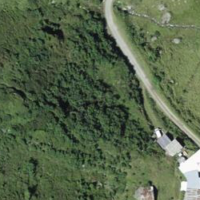
EUNIS habitat code: 26
Species observed at this site:
Alnus alnobetula